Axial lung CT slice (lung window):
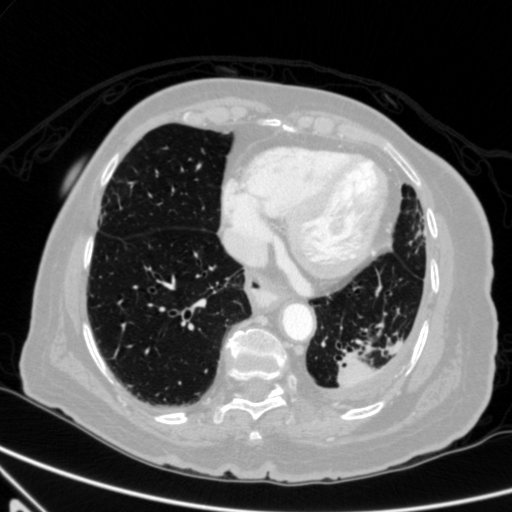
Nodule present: no